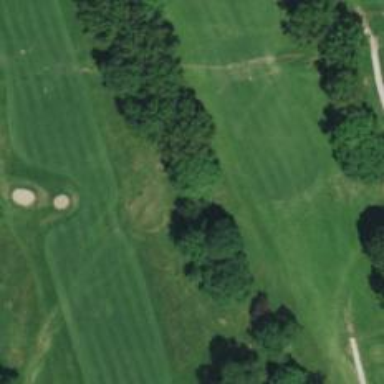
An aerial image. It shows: Well-maintained grassy golf fairway for the sport of golf.